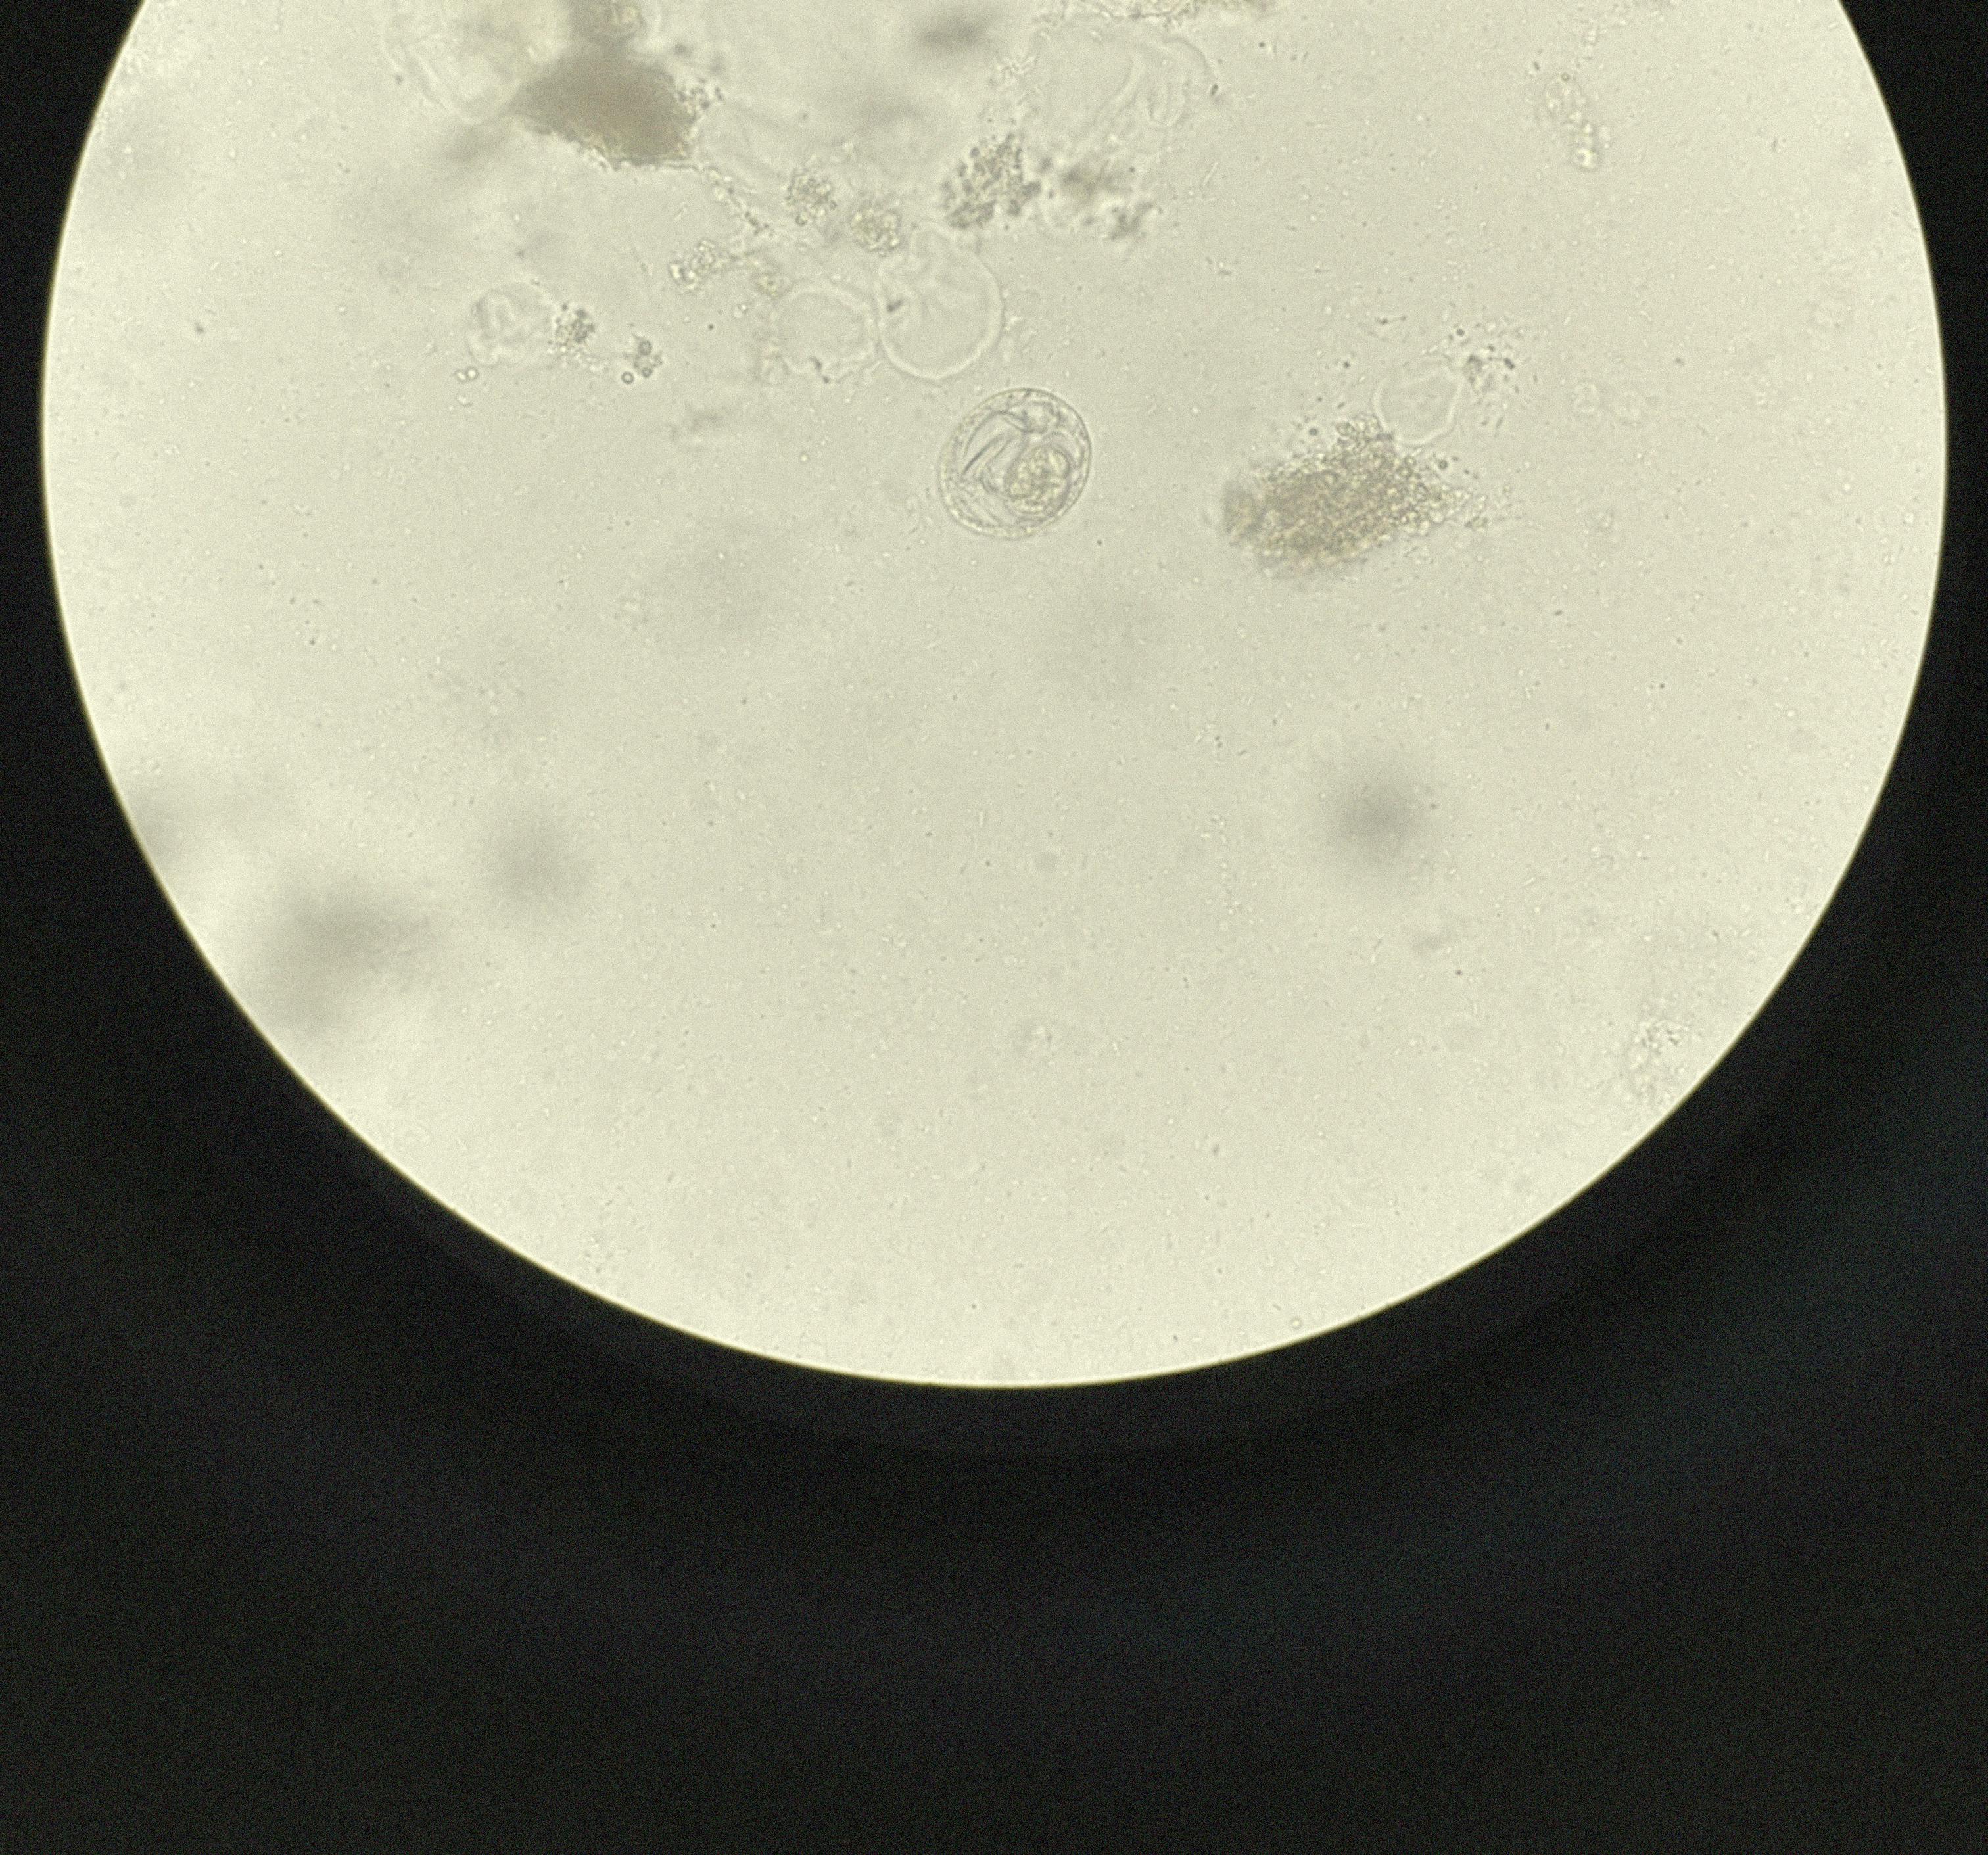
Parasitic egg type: Hymenolepis nana